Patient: sex M, age 34
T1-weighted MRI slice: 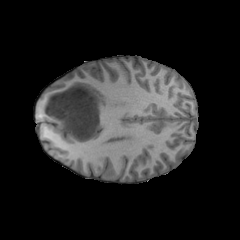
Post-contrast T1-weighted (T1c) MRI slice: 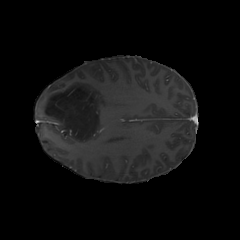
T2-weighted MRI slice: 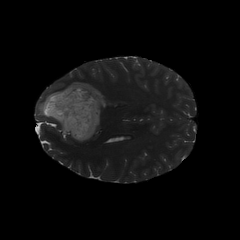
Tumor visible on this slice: yes
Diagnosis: Astrocytoma, IDH-mutant
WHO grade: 2